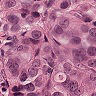
Metastatic tissue present: yes